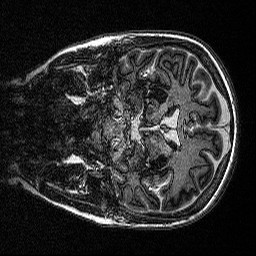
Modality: MP2RAGE
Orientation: coronal
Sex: female
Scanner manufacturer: siemens
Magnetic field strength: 3 T
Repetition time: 5 s
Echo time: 0.00292 s